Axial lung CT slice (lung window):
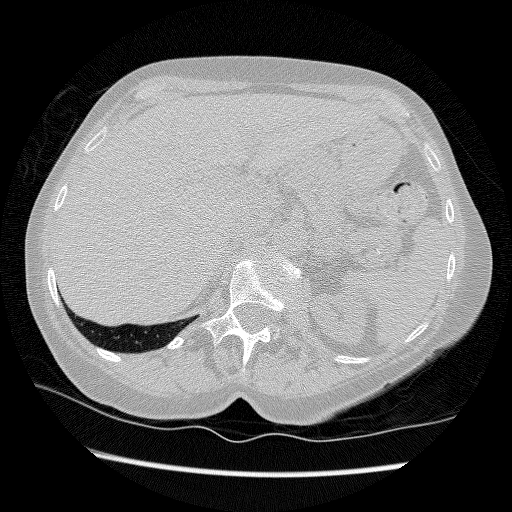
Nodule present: no